RGB frame:
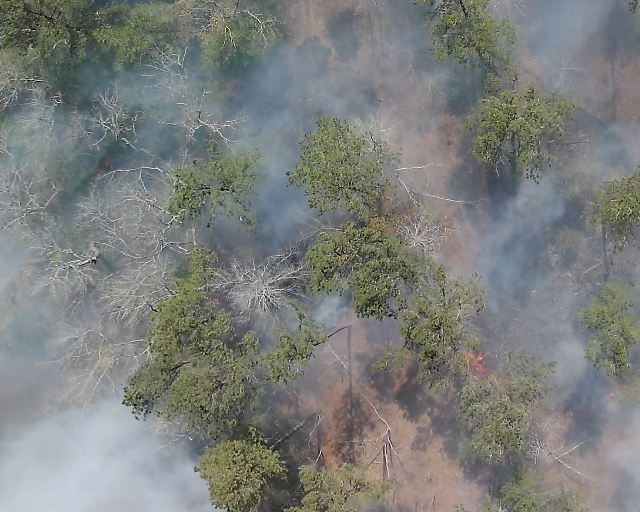
Thermal frame:
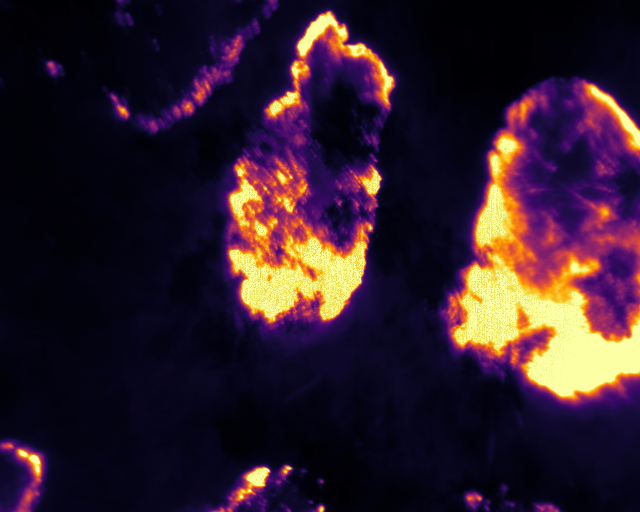
Captured: 2026-02-26 02:30:06
Pixels at or above 80 °C: 55716 (fraction of frame: 0.17)